Aerial crown-view tile of a tropical tree (Barro Colorado Island, Panama), acquired 20250124:
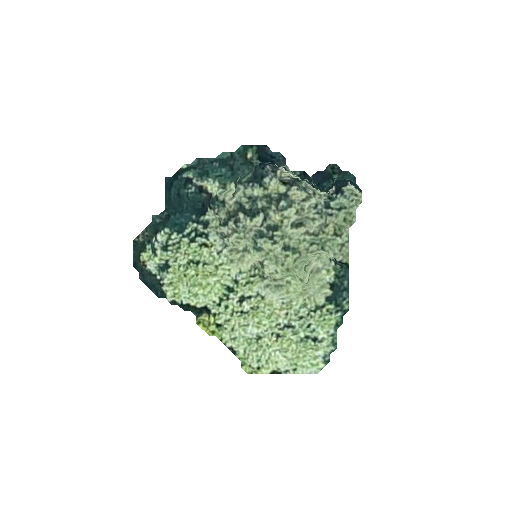
Species: Jacaranda copaia
GBIF accepted scientific name: Jacaranda copaia
Crown area: 54.45 m²